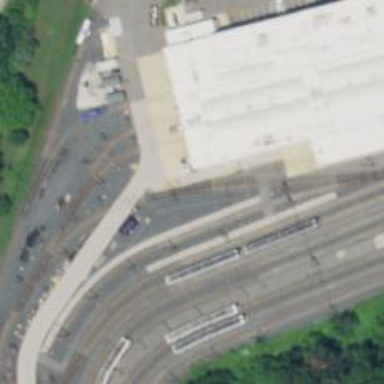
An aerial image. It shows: Light rail yard with electrified contact lines.